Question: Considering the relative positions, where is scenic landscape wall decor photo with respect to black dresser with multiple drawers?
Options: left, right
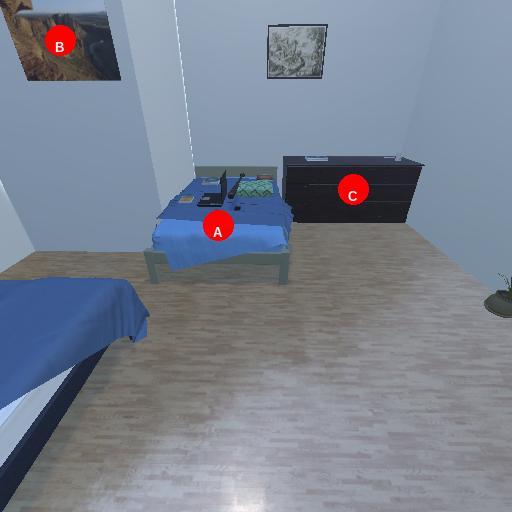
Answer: left